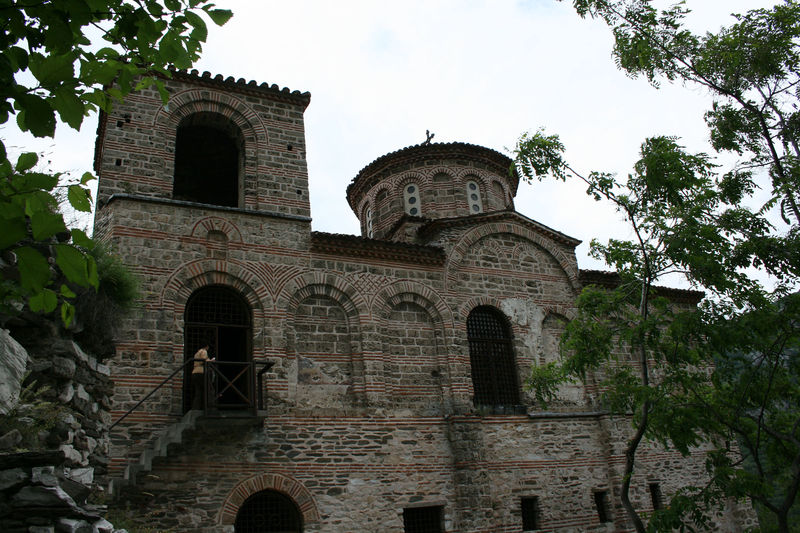
Titel: Assenfestung bei Stenemachos/Kirche Muttergottes von Petric; Petritsch
Standort:  (EU - Bulgarien)
Institution: Asenovgrad (?)
Schlagwörter: baum, himmel, weiß, bäume, grün, braun, fenster, terasse, gebäude, schloss, alt, architektur, mensch, stein, steine, bild, gitter, kirche, blatt, rund, turm, balkon, italien, mauer, ziegel, rundbogen, treppe, finster, streifen, stufen, foto, fotografie, eingang, burg, kloster, kreuz, balustrade, trüb, zwickel, rom, rundbögen, horizontal, abtei, schutz, toskana, steigen, backsteine, wall, stiege, dunstig, wasserturm, colosseum, abteil, bausteine, baum grün, vegitation, oburg, 1130